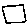
Label: square